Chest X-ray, PA view. Patient: 46 years old, sex M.
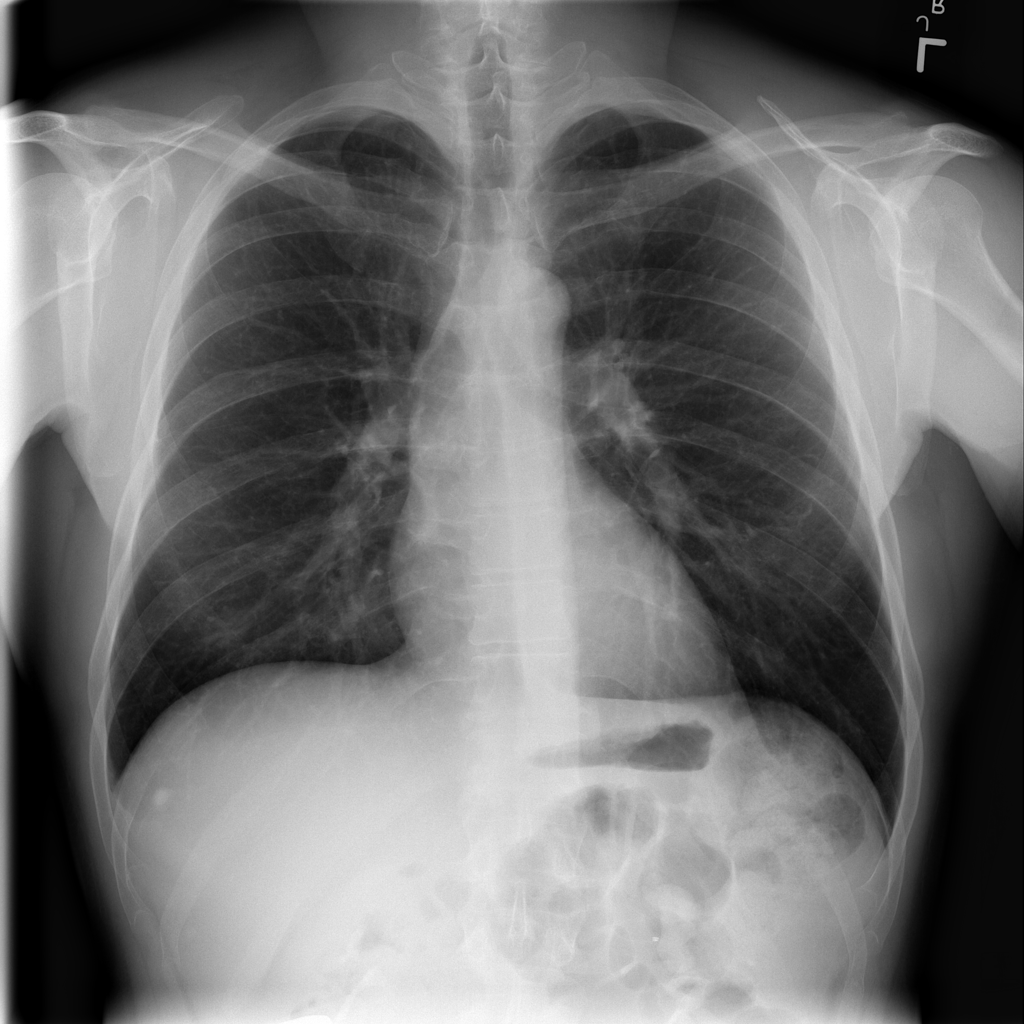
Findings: No Finding